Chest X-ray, AP view. Patient: 50 years old, sex M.
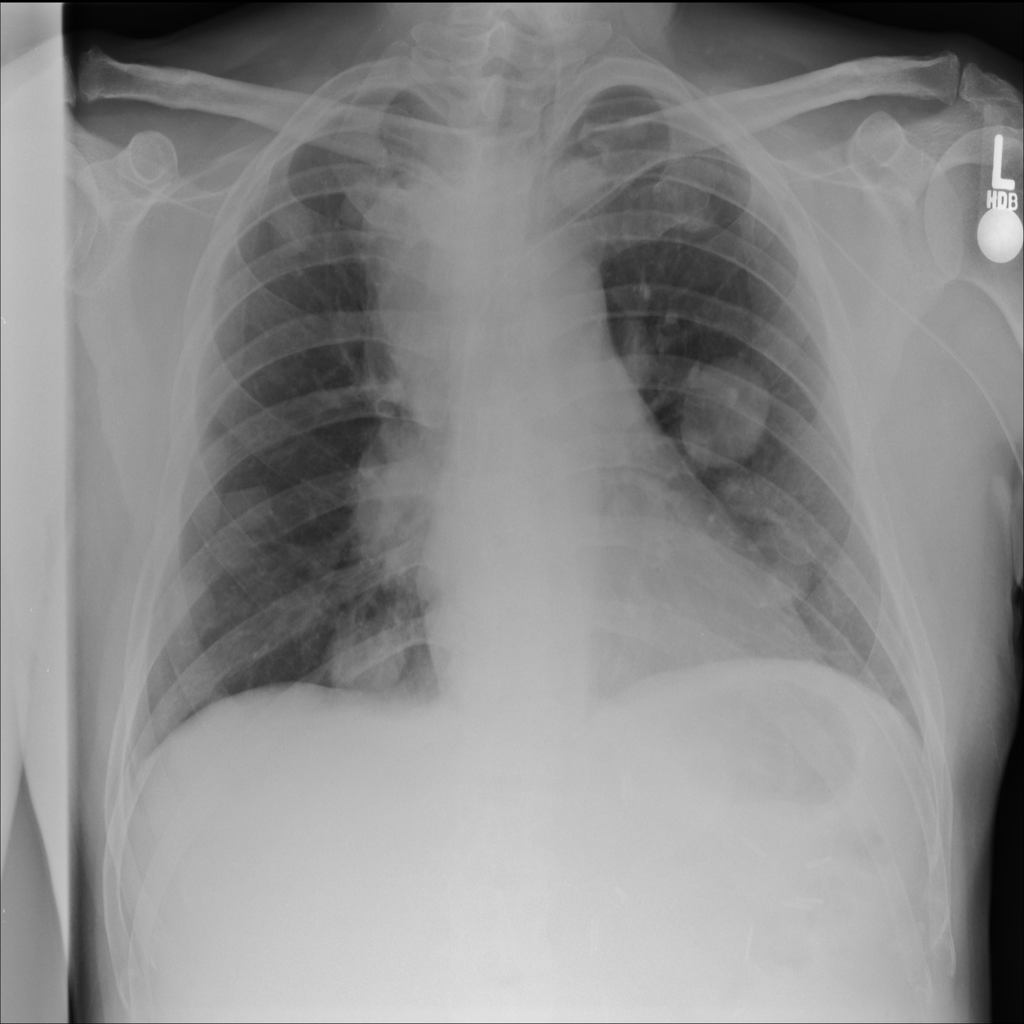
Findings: No Finding